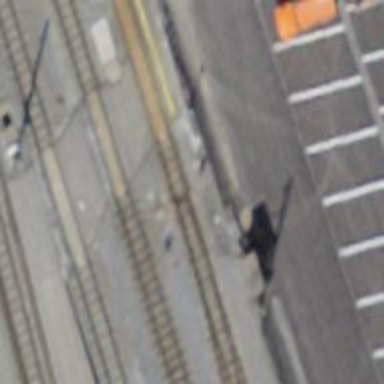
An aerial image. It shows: Railway switch.